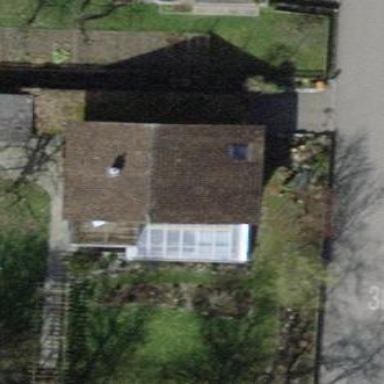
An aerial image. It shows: Simple house.